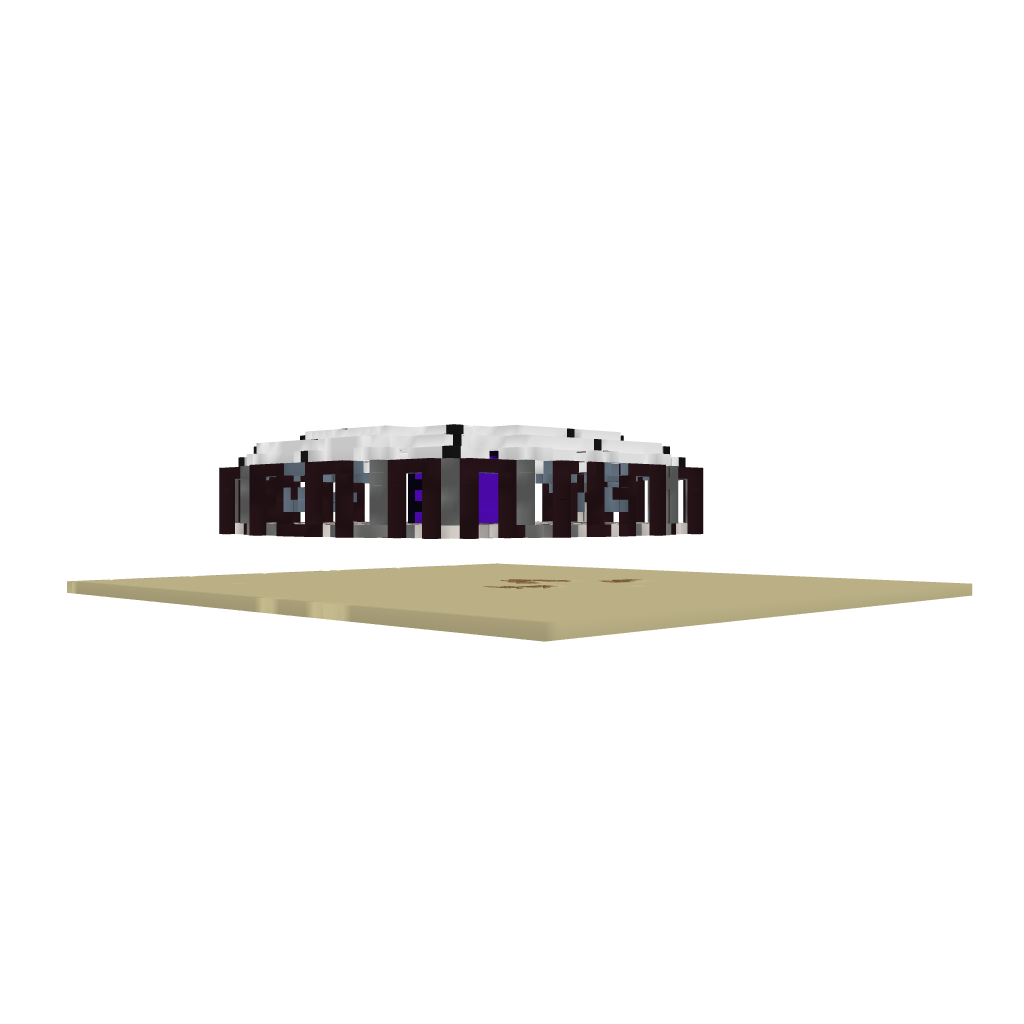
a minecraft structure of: Netherhub 2.0